Chest X-ray:
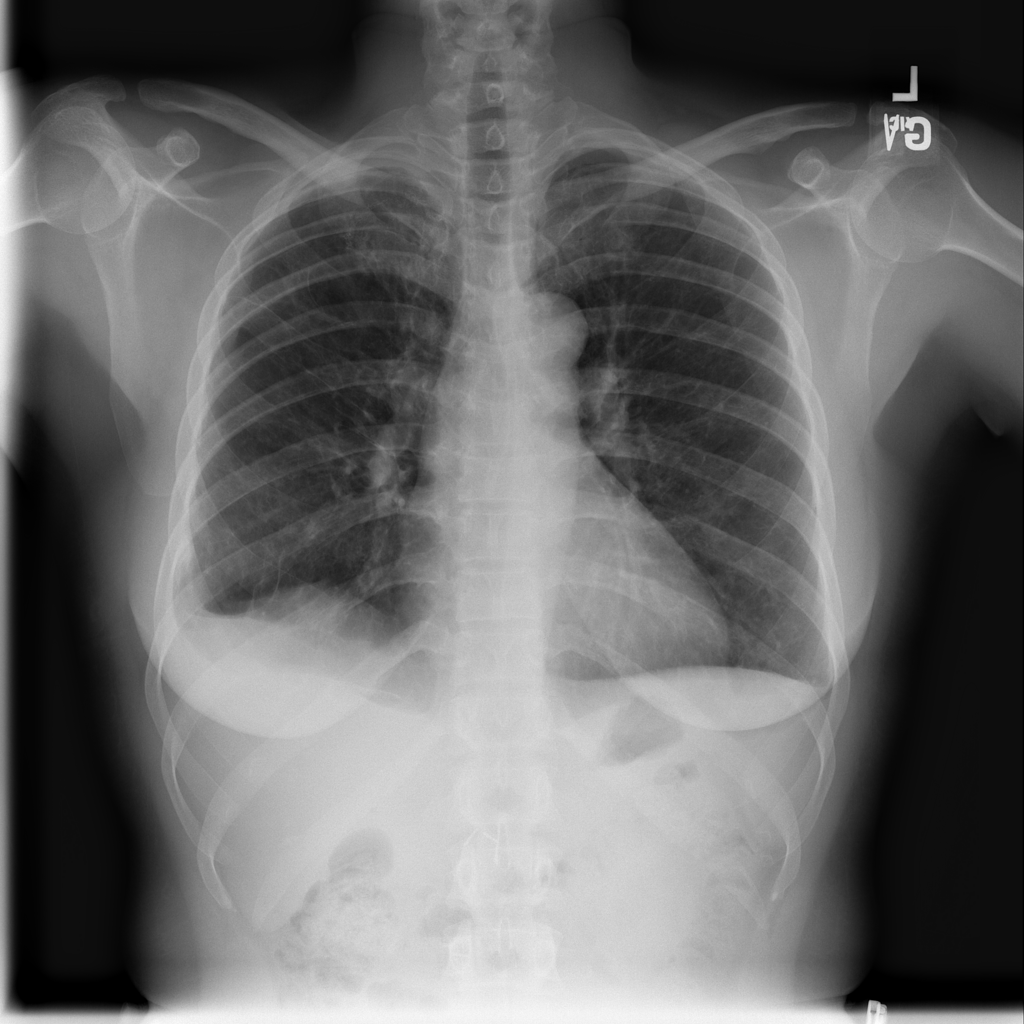
Findings: Pleural Thickening
No abnormal finding: no